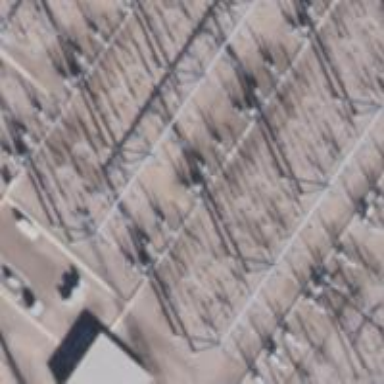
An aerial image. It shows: Switch for power supply.